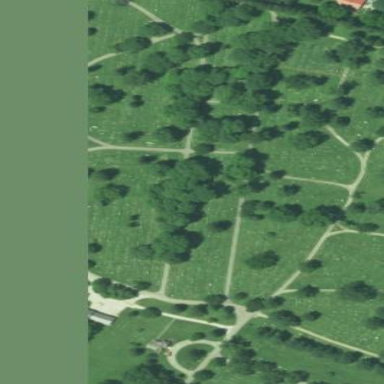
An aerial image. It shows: Cemetery.